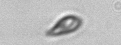
Label: Cryptophyta